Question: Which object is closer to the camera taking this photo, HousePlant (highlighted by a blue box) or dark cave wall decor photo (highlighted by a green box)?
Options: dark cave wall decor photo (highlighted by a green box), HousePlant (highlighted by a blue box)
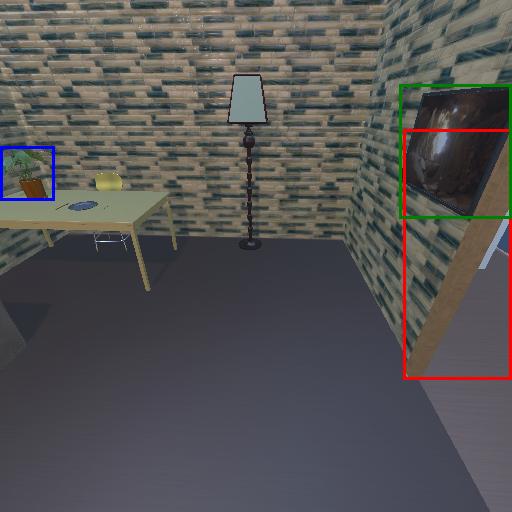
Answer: dark cave wall decor photo (highlighted by a green box)